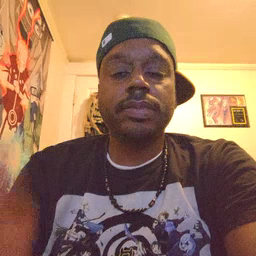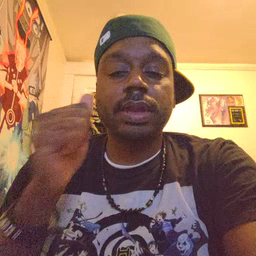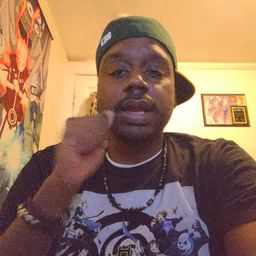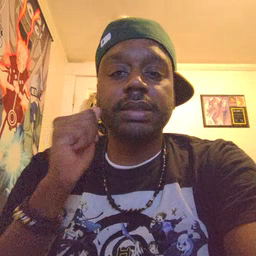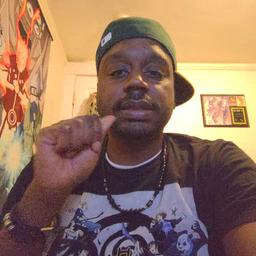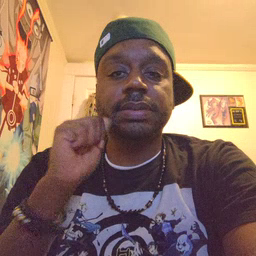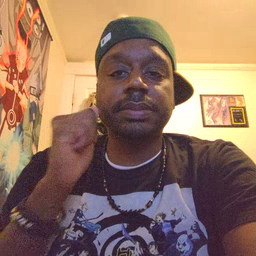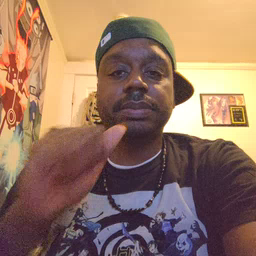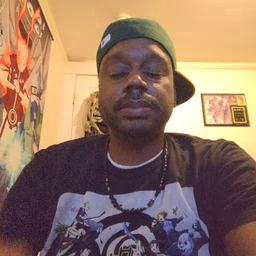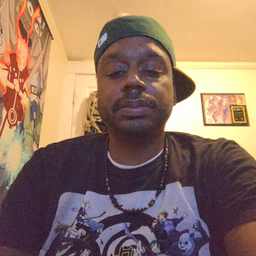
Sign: aunt